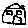
Label: house